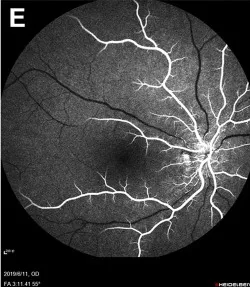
Baseline fundus fluorescein angiography (FFA). Right eye angiogram shows similar changes with. Delayed arterial filling.
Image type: ophthalmic_imaging (ophthalmic_angiography)